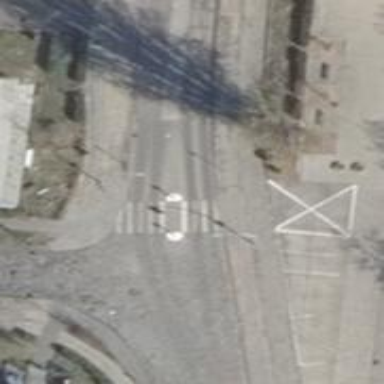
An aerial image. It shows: Marked zebra crossing with pedestrian island.